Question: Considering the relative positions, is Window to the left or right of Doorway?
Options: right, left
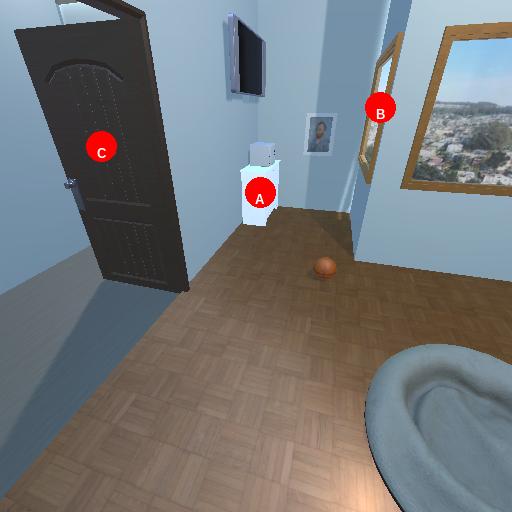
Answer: right